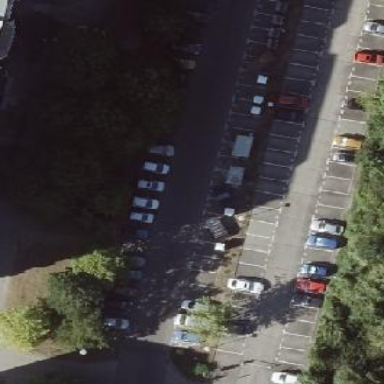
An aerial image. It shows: Parking available on the street side.